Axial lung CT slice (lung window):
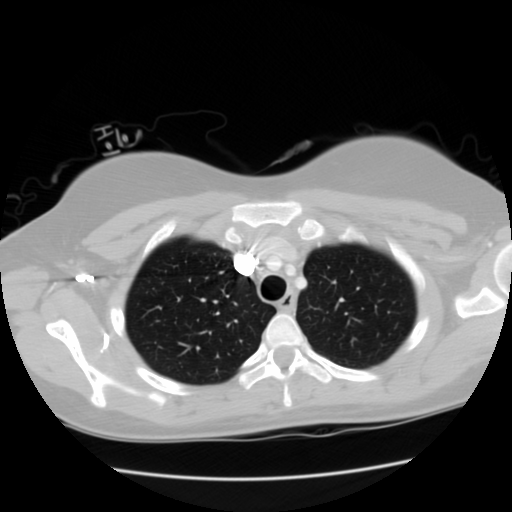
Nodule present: no